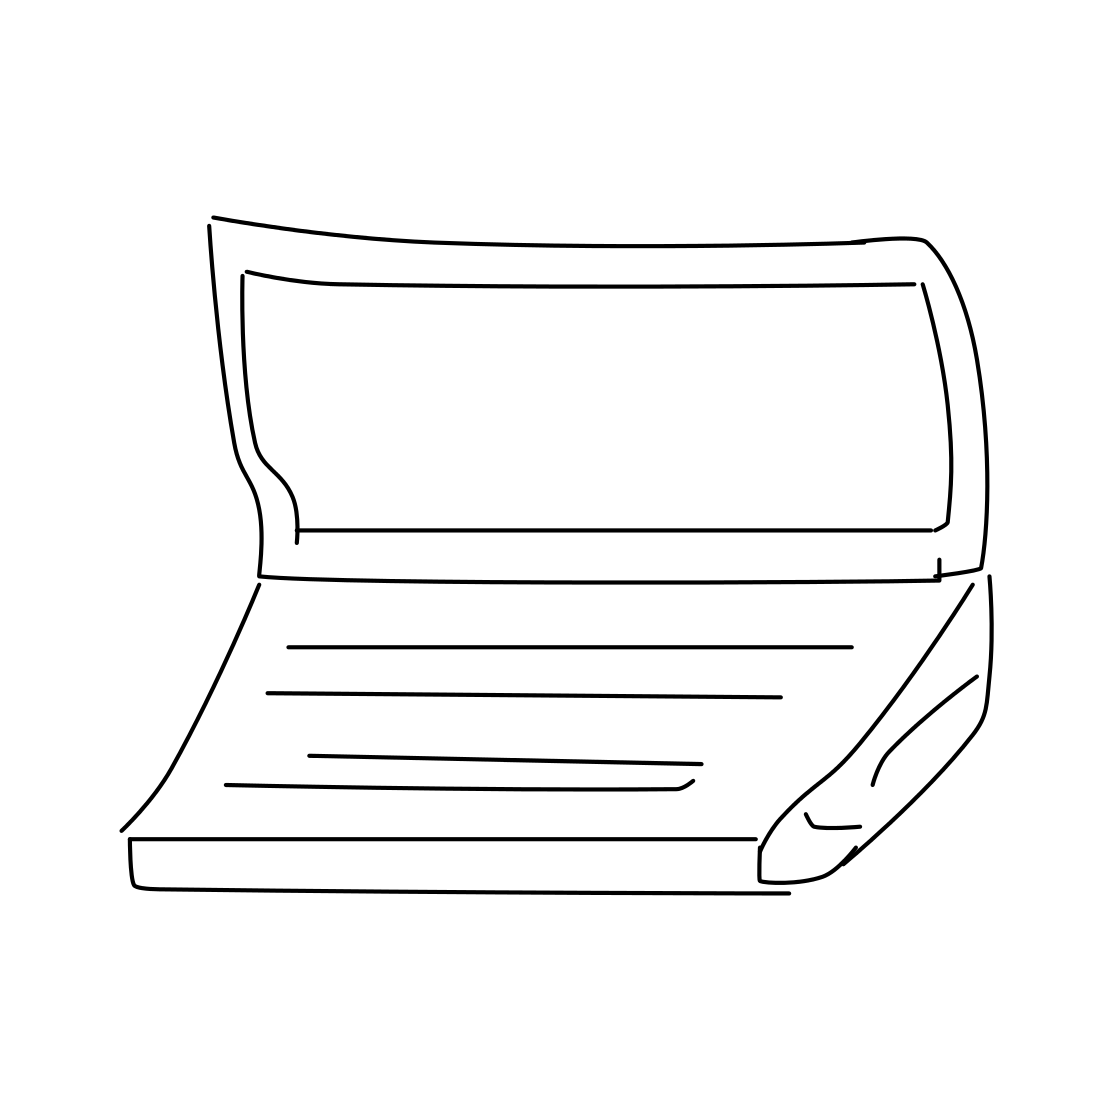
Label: laptop